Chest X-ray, PA view. Patient: 63 years old, sex M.
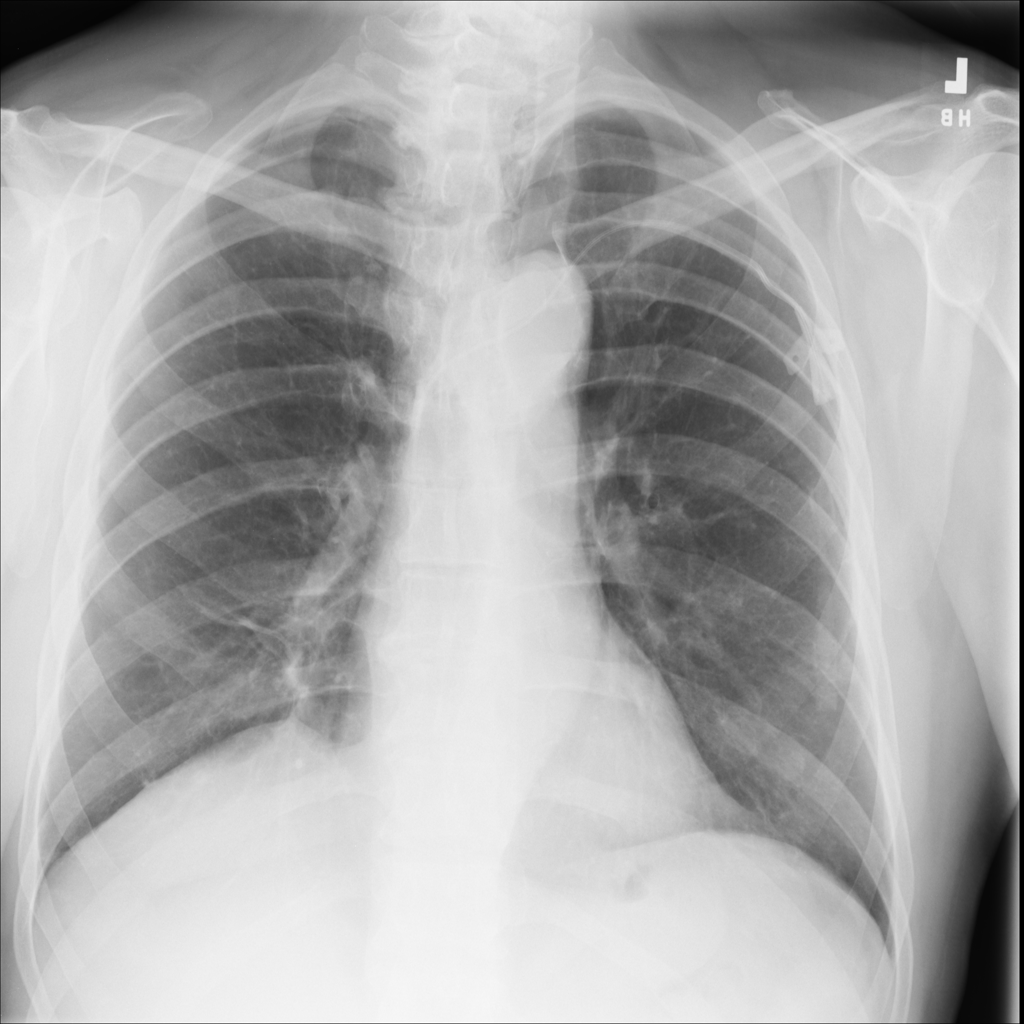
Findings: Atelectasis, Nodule